Question: I have Those are different :
See screenshot below (I changed this a little bit to protect my customers site):
- -
I want to list up all those teachers in a table or list, so that other teachers see this information.
Thank you. Any information is welcome.

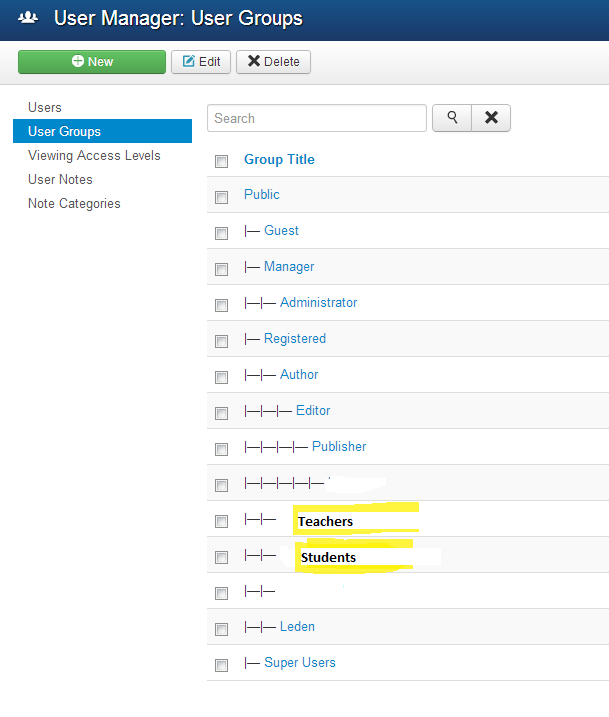
Answer: You can use the following for to get the usernames from a specific user group:
'''
$teachers = JAccess::getUsersByGroup(2); //change number in the brackets
$students = JAccess::getUsersByGroup(8); //change number in the brackets
foreach($teachers as $user_id) {
$user = JFactory::getUser($user_id);
echo $user->name;
}
foreach($students as $user_id) {
$user = JFactory::getUser($user_id);
echo $user->name;
}
'''
Change "" and "" to the ID's of the Teachers and Students user groups.
Hope this helps